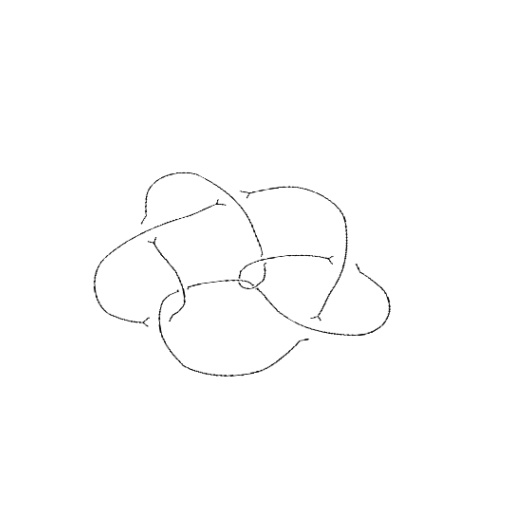
Crossing number: 9